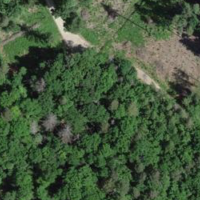
EUNIS habitat code: 44
Species observed at this site:
Geranium robertianum